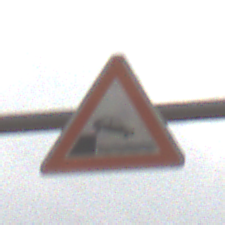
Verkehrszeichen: Ufer
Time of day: MorningAfternoon
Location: Outdoor (Nature)
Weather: Overcast
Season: NotSpecified
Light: Natural